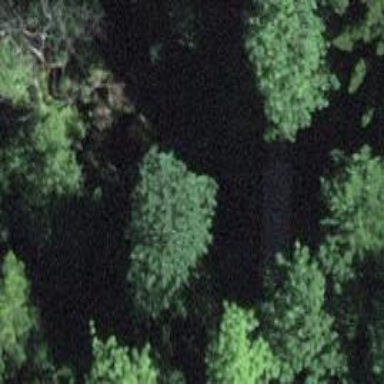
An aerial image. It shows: Culvert tunnel.